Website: crate-barrel
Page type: billing-address
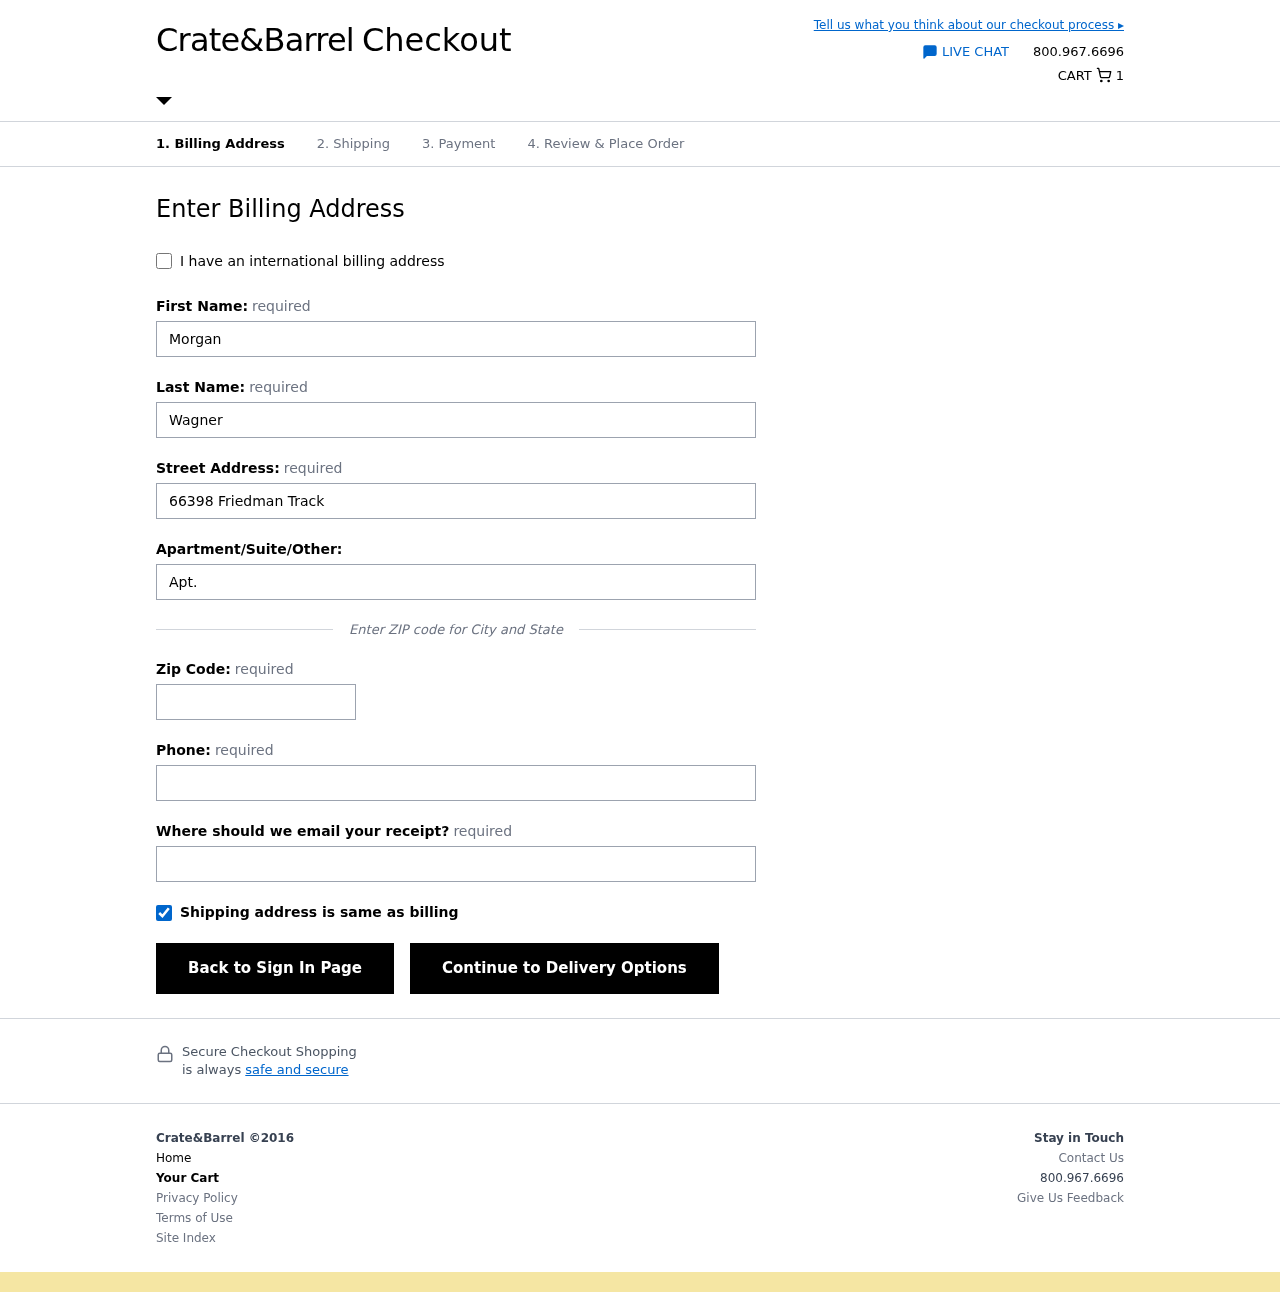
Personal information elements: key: PII_EMAIL
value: morgan.wagner@gmail.com
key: PII_FIRSTNAME
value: Morgan
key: PII_LASTNAME
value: Wagner
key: PII_PHONE
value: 7544249135
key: PII_POSTCODE
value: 73373
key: PII_STREET
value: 66398 Friedman Track
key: PII_STREET2
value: Apt. 486
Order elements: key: ORDER_NUM_ITEMS
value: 1